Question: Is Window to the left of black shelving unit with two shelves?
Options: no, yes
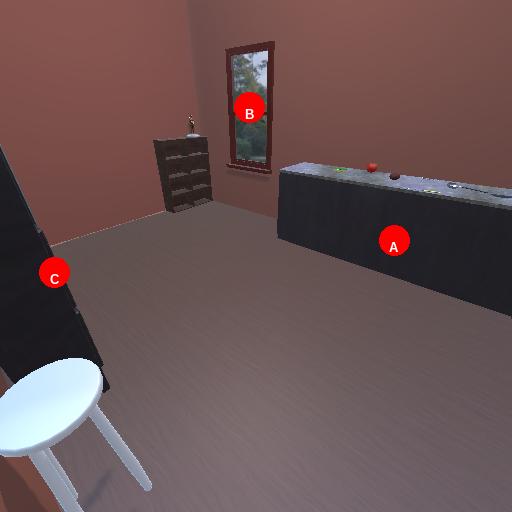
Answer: no